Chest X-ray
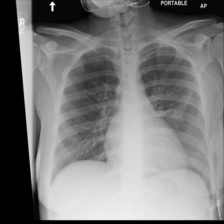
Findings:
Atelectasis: negative
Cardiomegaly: negative
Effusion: negative
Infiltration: negative
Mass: negative
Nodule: negative
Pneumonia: negative
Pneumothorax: negative
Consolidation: negative
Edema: negative
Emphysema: negative
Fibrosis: negative
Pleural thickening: negative
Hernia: negative